Question: Whats' the best way to position? Float, Relative, Absolute?
Lets say I want to position something like this:

How do I position something like this and what's the best way to do it?
Float, Relative, Absolute?
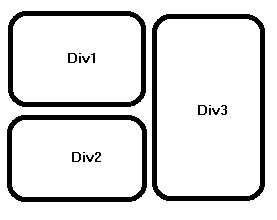
Answer: If you want a 'fluid layout', use 'floats'.
Positioning elements 'relative/absolute' causes them to display as 'inline' therefore a 'height/width' is required and they then become 'non-fluid'.